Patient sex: F
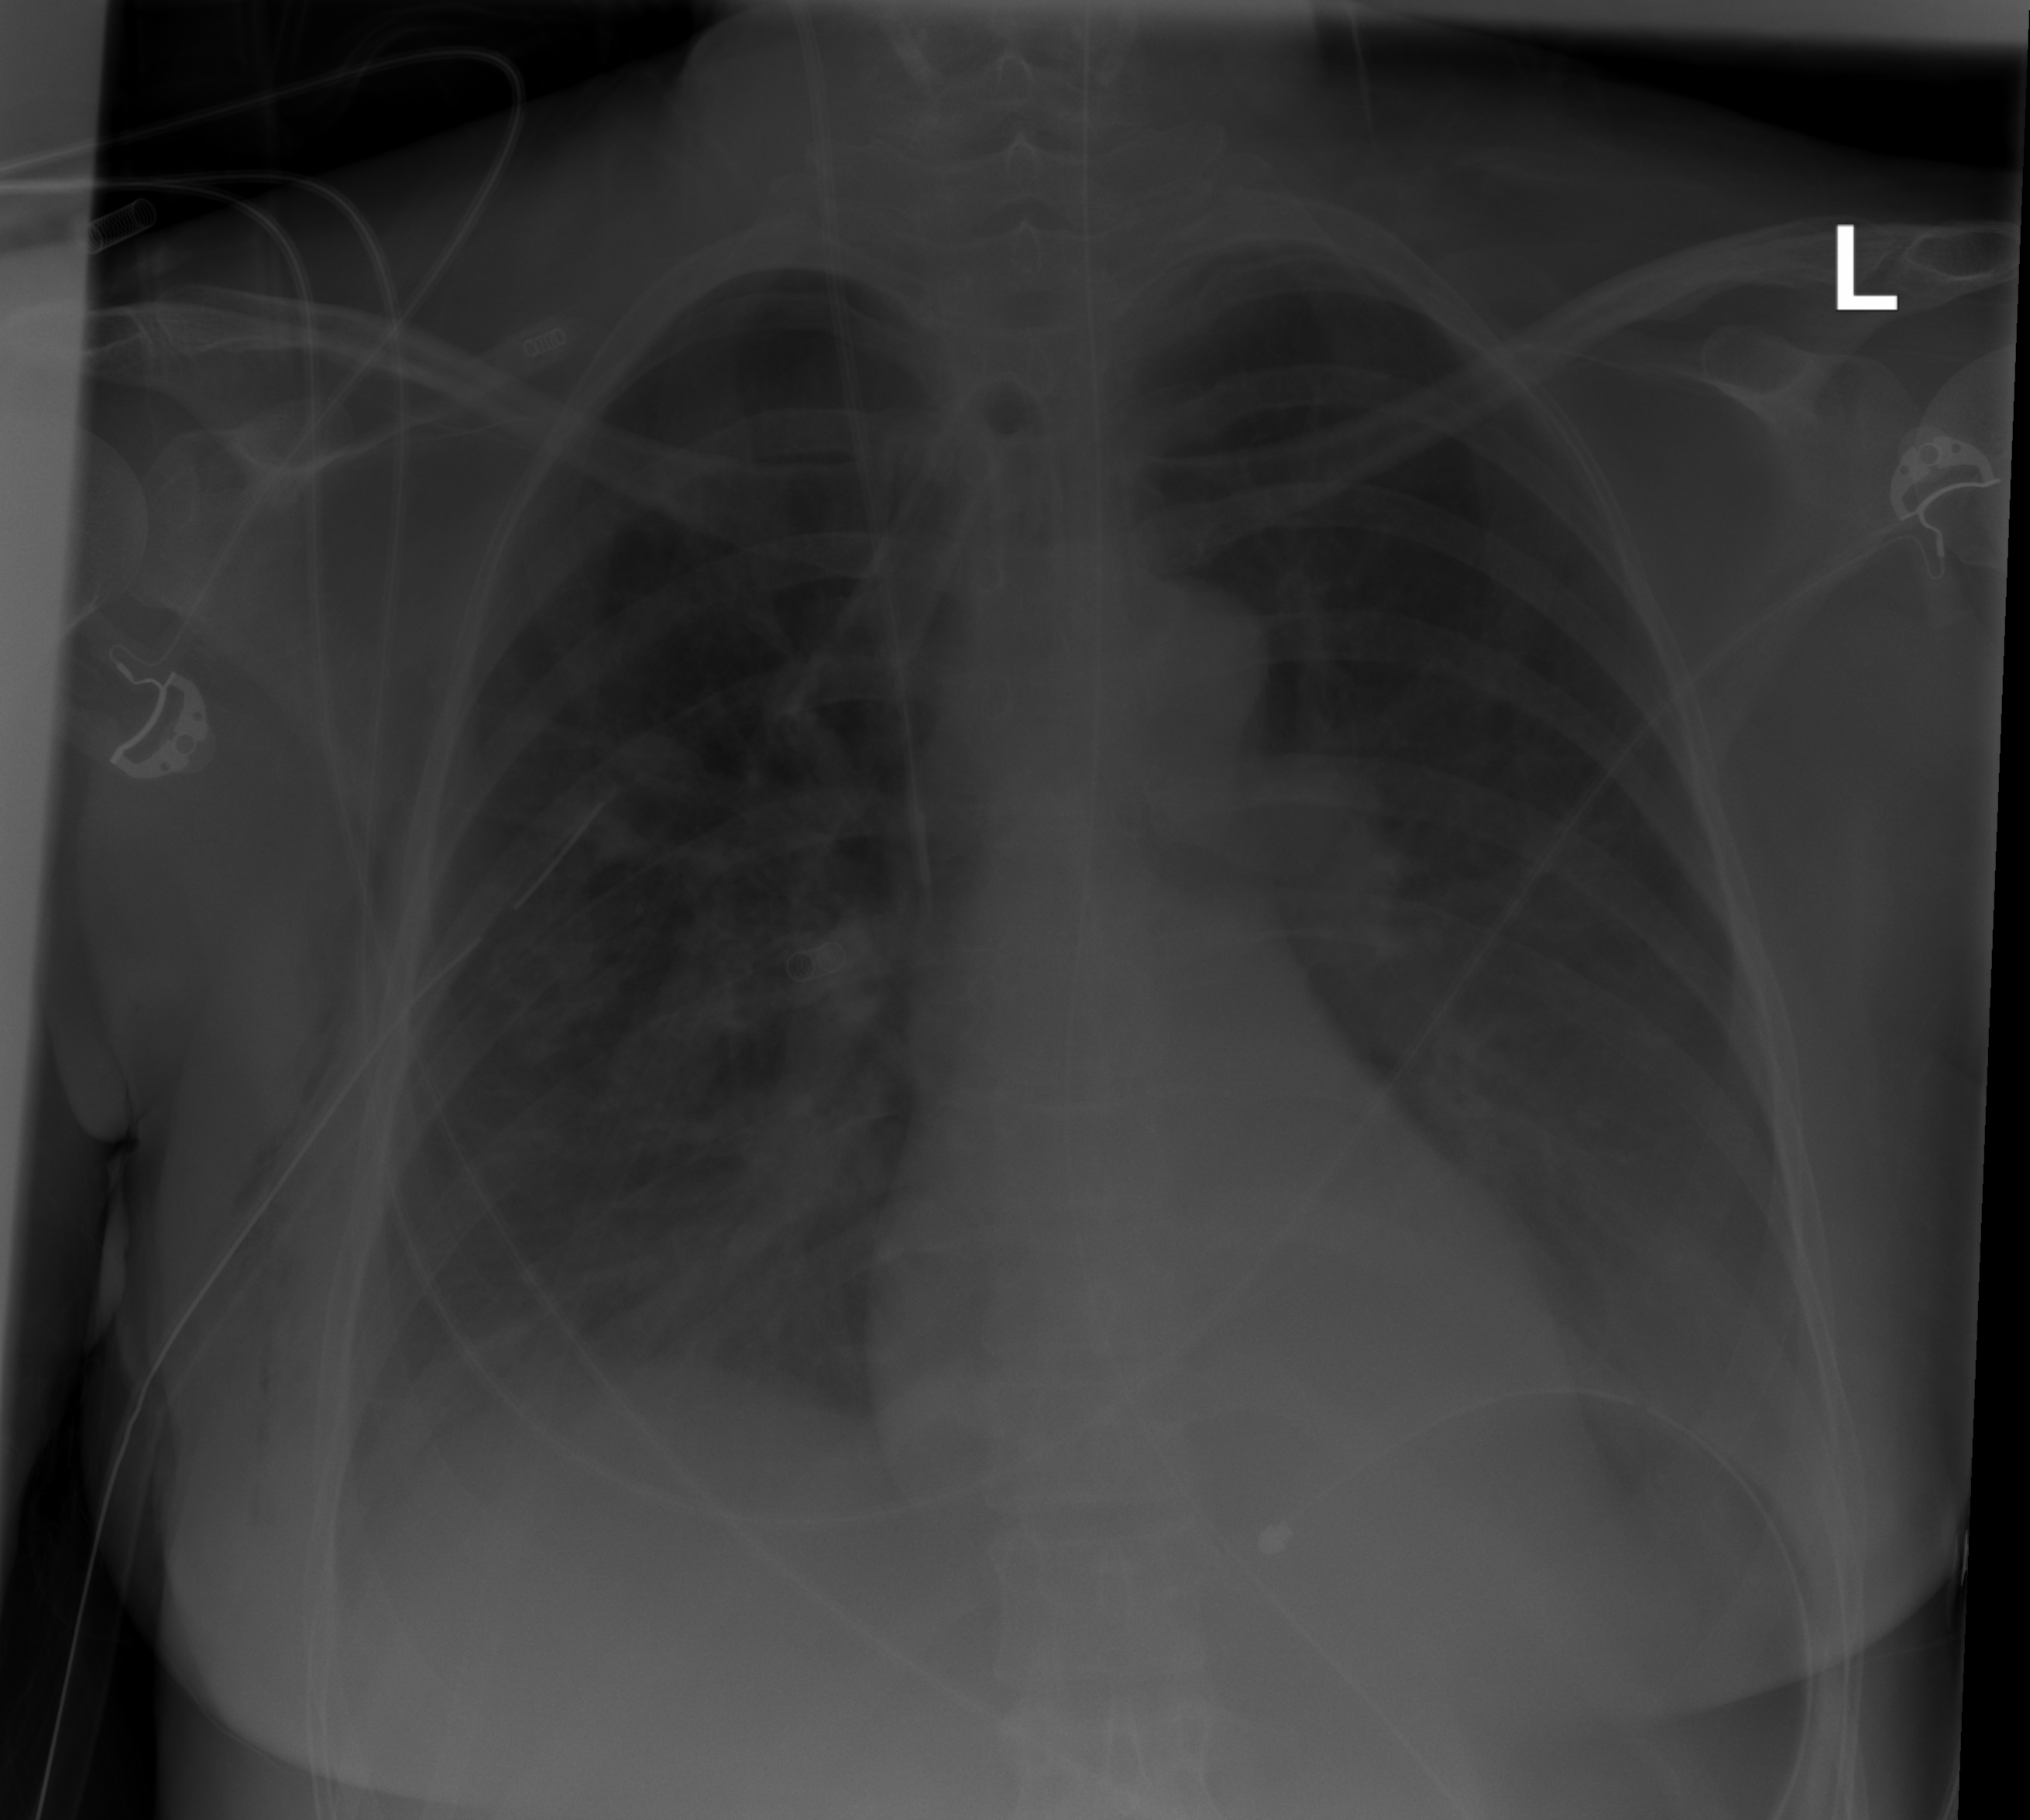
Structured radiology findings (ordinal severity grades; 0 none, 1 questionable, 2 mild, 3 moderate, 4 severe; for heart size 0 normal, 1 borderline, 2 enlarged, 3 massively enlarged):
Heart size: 0
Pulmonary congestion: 0
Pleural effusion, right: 0
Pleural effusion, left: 2
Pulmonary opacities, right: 0
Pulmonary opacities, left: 0
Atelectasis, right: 2
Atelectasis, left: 0